Question: I have this code which is working fine for some dates which I don't understand why, below code should calculate the total days. If I select leavefrom = 2014-04-21 and leaveto = 2014-05-02, it gives me total of 8 days but it should be 9 nine days.
Here is the calendar:-

'''
function total_day($leavefrom, $leaveto){
$start_date=strtotime($leavefrom);
$cur_day=$start_date;
$end_day=strtotime($leaveto);
$count=0;
$holiday=array("2014-05-01"=>"Labour Day", "2014-08-31"=>"Independence Day", "2014-12-25"=>"Christmas");
while(1){
//echo date("Y/m/d", $cur_day)."<br/>";
$cur_day=$cur_day +(3600*24);
//echo $count."S--".date("Y-m-d", $cur_day)."<-----E--".$end_day;
$day_of_week=date('w', $cur_day);
//echo "day_of_week-----".$day_of_week."<br/>";
if ($day_of_week == 0 || $day_of_week == 6) {
//No Operation
}else if(array_key_exists(date("Y-m-d", $cur_day), $holiday)){
//echo "Holiday because of ".$holiday[date("Y-m-d", $cur_day)];
}else{
$count++;
}
//echo "Total day--".$count."<br/><br/>";
if(($cur_day==($end_day+(3600*24)))||($cur_day>$end_day)){
break;
}
}
//$count = $count + 1;
return $count;
}
$totaldays = total_day($leavefrom, $leaveto);
'''
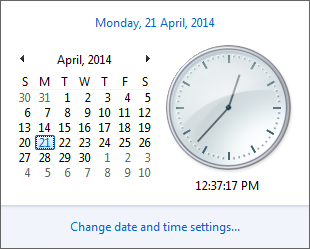
Answer: I see no error there. From '2014-04-21' to '2014-05-02' there are 11 days out of which 2 weekends and 1 holiday ('2014-05-01'). Thus making '11 days - 3 days = 8 days'
But If you want to include the starting date as well. Then you can use this:
'''
while(1){
if($cur_day>$end_day){
break;
}
$day_of_week=date('l', $cur_day);
if (in_array($day_of_week,array('Saturday','Sunday'))) {
// NO operation
}else if(array_key_exists(date("Y-m-d", $cur_day), $holiday)){
// NO operation
}else{
$count++;
}
$cur_day=$cur_day +(3600*24);
}
'''